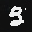
Label: 3